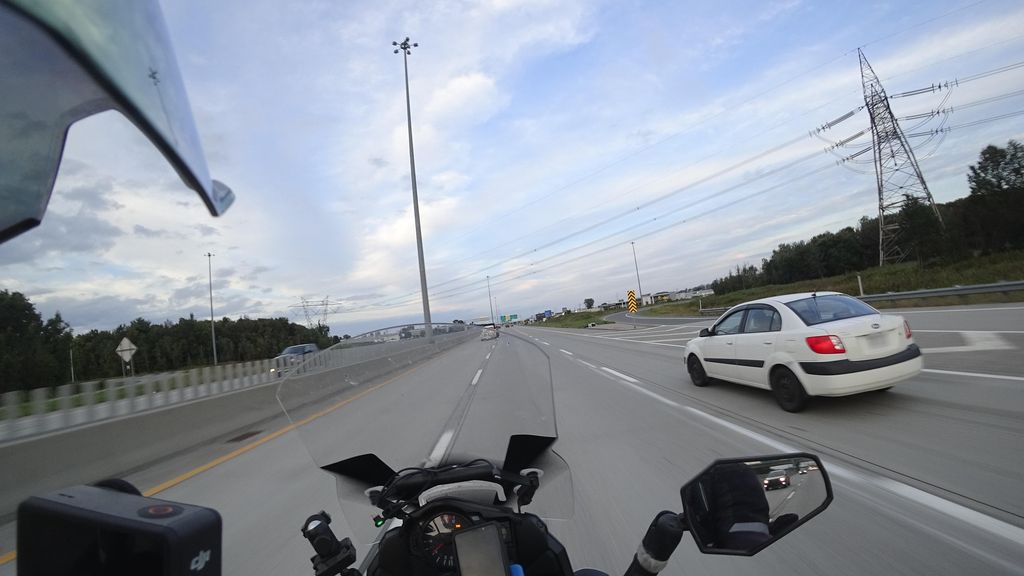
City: quebec_city